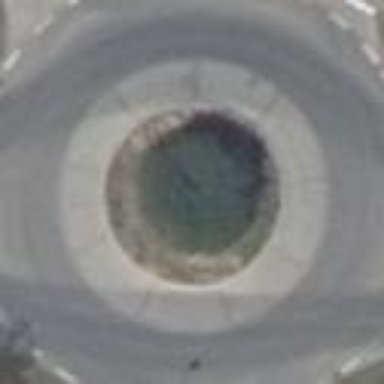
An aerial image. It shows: Tertiary road with asphalt surface leading to roundabout.